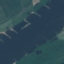
Land use / land cover: River